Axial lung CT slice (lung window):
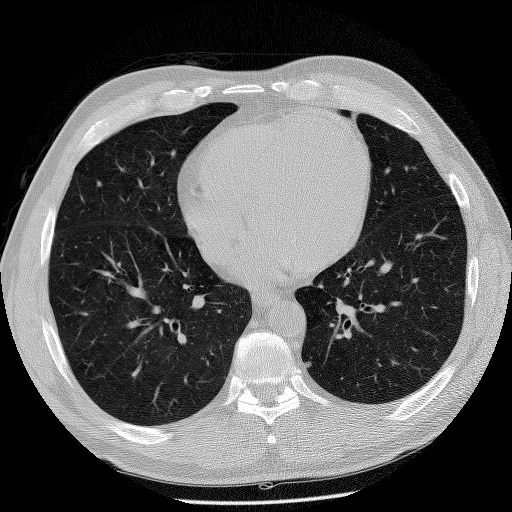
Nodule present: yes
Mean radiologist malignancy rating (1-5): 2.5